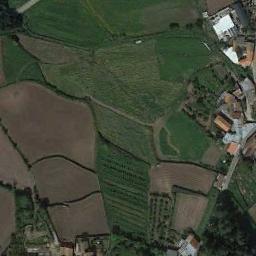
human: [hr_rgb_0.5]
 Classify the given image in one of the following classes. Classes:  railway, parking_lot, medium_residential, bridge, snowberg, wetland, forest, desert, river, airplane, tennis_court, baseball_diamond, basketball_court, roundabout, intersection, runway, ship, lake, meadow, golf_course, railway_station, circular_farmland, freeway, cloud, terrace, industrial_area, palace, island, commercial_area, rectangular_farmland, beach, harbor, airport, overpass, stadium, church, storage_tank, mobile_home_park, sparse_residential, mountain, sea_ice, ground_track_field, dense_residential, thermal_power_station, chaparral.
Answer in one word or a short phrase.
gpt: terrace